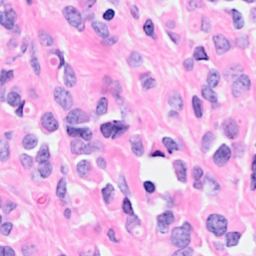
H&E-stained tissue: Breast